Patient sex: F
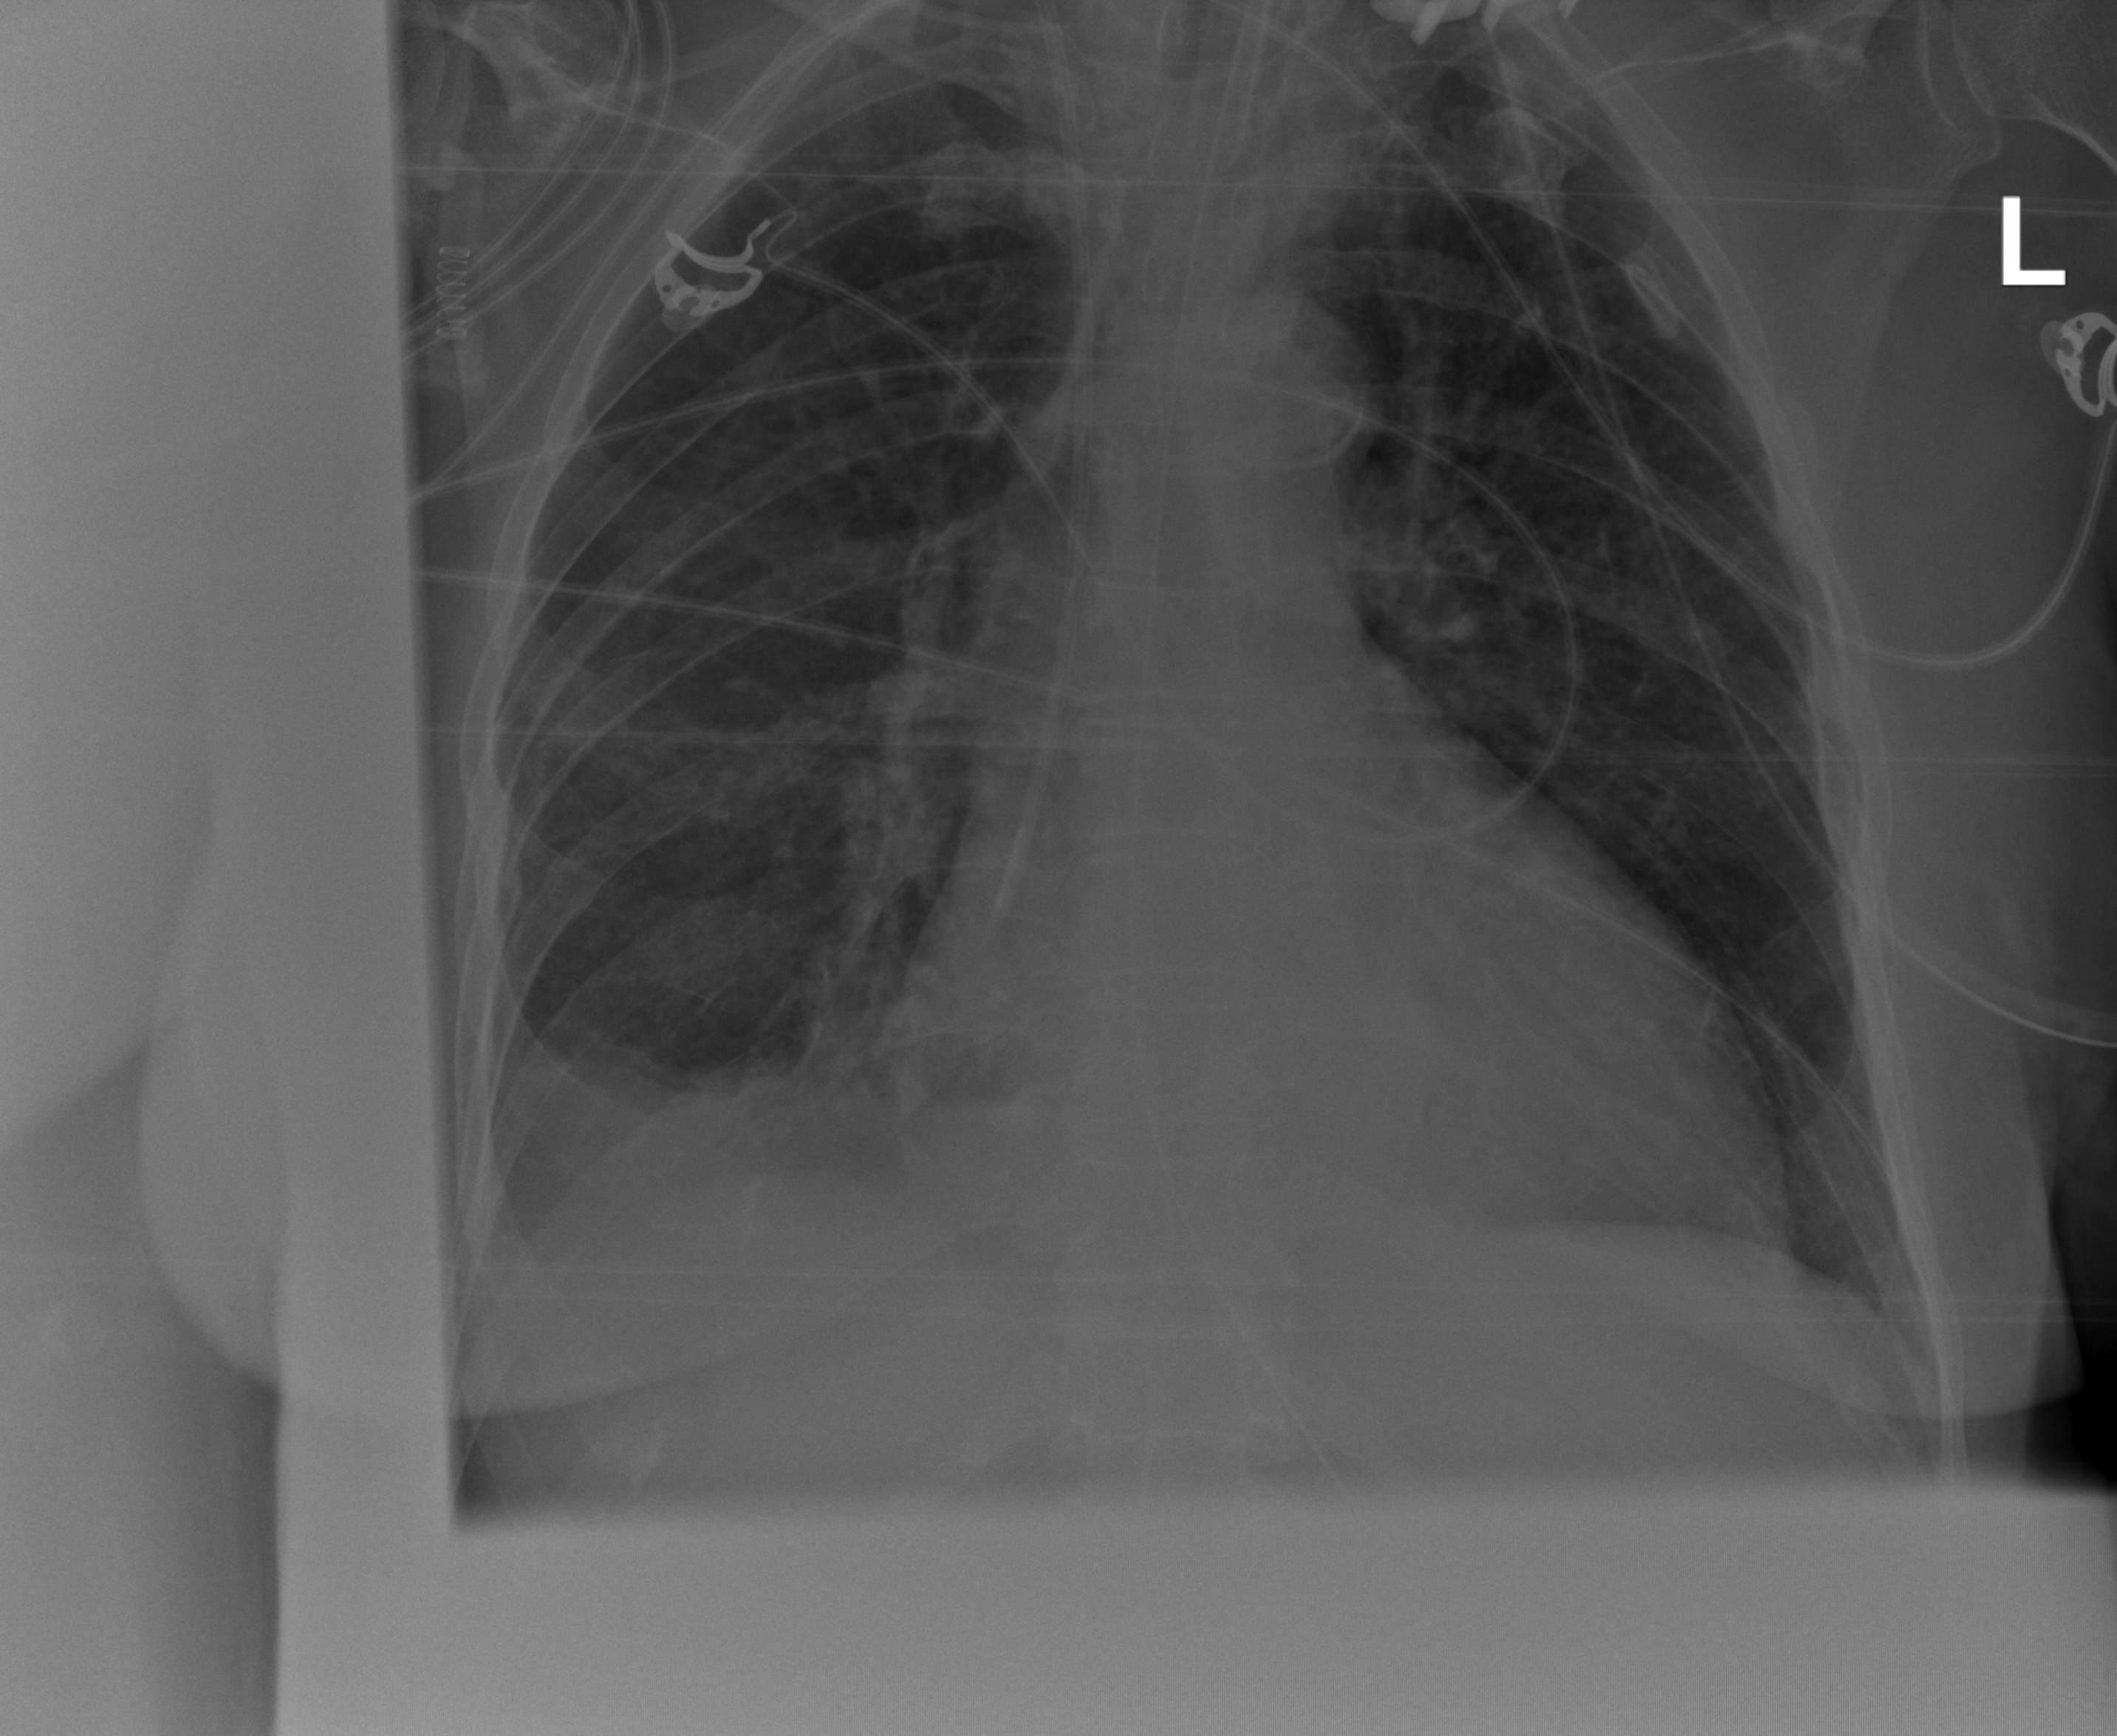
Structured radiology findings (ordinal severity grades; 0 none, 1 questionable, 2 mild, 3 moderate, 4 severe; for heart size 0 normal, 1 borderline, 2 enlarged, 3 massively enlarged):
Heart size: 1
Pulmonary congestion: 0
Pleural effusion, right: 1
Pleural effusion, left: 0
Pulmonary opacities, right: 0
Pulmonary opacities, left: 0
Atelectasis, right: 2
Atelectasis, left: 2